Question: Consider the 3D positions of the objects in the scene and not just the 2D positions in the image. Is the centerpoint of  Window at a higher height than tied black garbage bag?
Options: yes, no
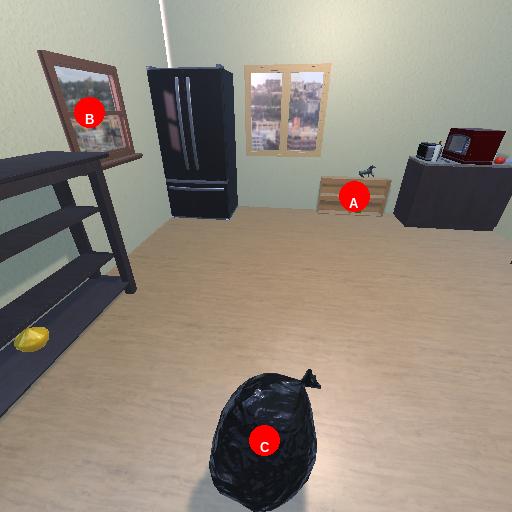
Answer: yes